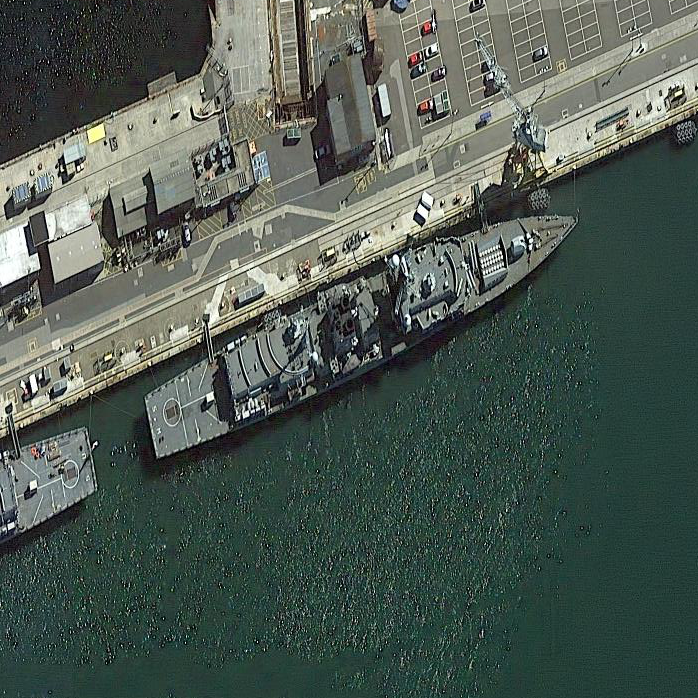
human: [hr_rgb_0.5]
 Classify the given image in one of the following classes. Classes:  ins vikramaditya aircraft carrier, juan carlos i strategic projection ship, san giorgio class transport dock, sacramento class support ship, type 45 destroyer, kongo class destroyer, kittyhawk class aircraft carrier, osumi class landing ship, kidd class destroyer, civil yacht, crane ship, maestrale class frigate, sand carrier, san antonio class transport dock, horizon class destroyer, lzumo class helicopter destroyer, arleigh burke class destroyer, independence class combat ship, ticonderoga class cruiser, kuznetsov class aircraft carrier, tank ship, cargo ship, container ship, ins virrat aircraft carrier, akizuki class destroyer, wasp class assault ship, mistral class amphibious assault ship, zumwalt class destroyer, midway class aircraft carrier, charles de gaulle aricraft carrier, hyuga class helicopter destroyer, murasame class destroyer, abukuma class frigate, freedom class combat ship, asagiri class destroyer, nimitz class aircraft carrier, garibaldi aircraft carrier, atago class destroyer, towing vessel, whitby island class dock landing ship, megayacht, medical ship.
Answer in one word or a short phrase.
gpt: Type 45 destroyer